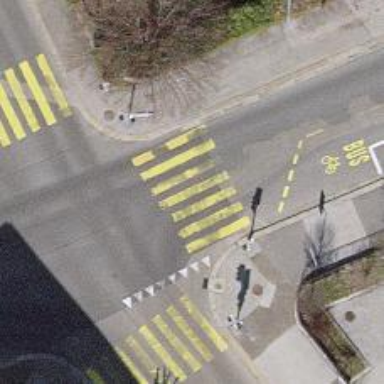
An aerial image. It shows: Uncontrolled zebra crossing.